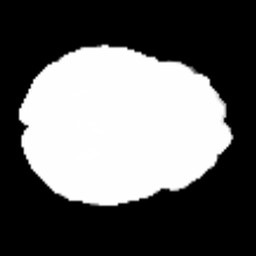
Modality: FA
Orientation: axial
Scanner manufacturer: siemens
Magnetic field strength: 3 T
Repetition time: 3.6 s
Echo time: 0.092 s